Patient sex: M
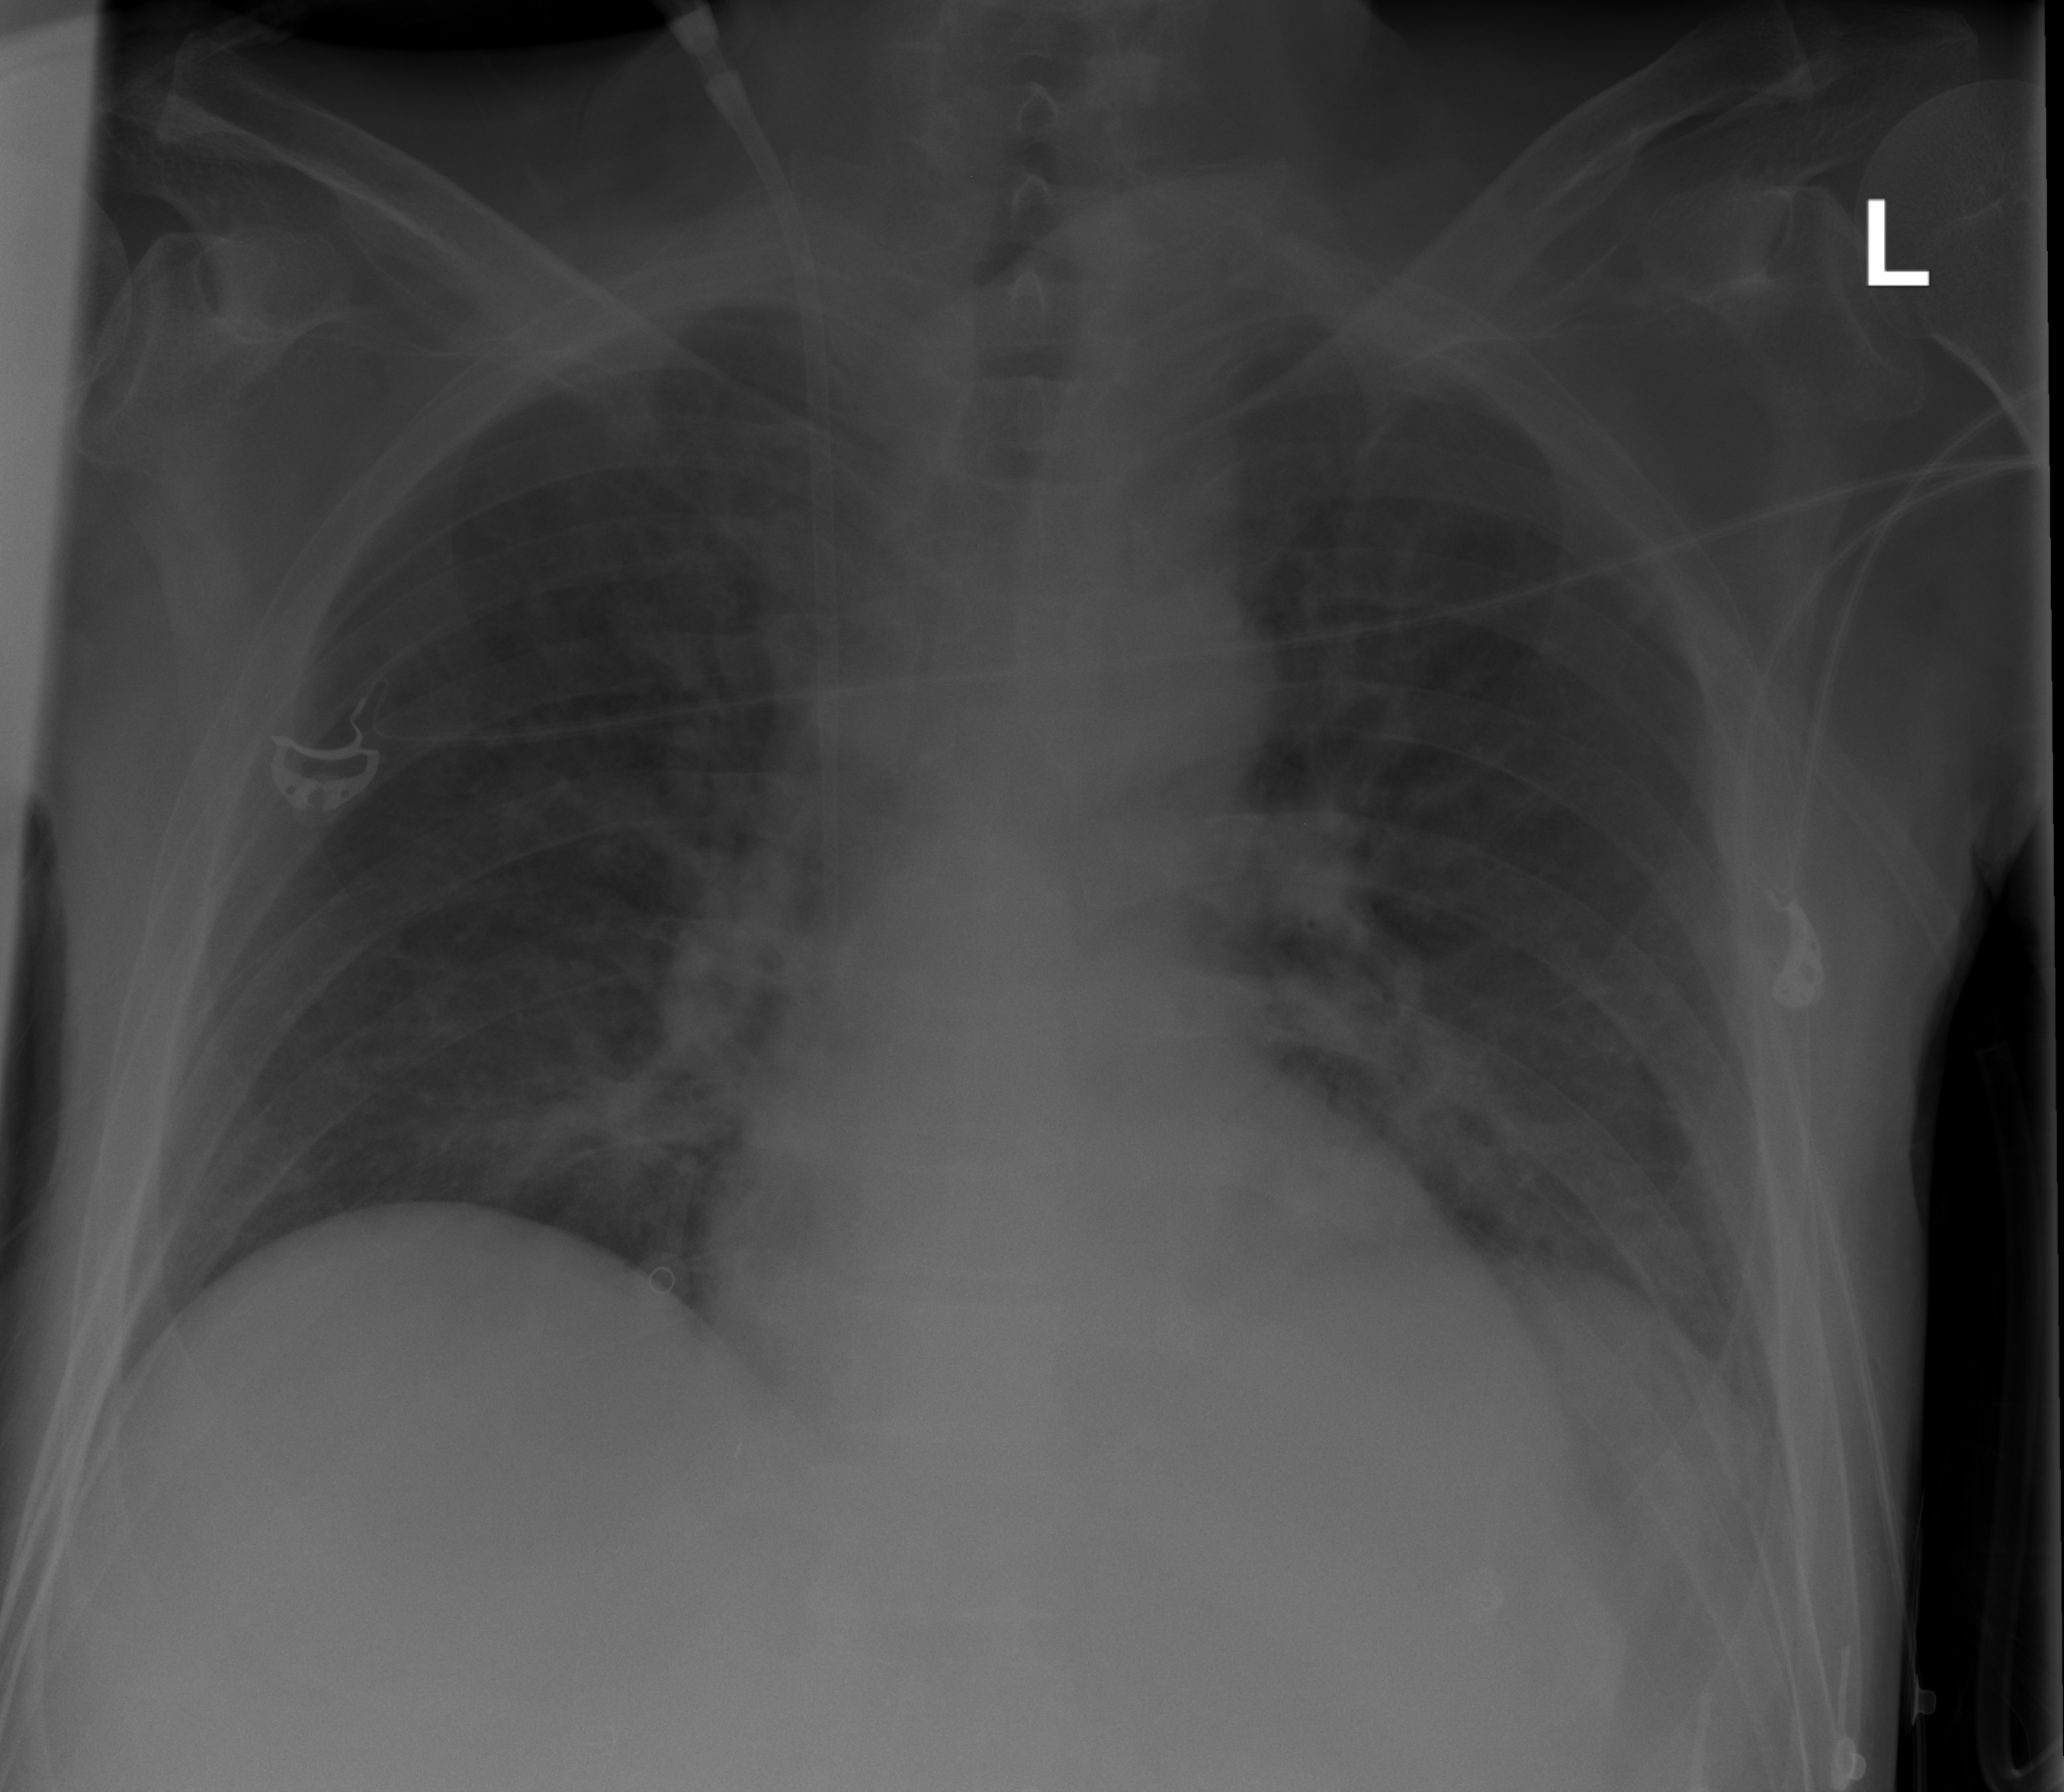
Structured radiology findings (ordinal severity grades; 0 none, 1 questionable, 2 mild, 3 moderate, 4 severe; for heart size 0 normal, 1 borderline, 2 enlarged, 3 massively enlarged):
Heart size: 0
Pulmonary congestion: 2
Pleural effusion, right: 0
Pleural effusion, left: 0
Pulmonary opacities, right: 2
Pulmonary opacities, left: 2
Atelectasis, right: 0
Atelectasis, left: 0